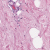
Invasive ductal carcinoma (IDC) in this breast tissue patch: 0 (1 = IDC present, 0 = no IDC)